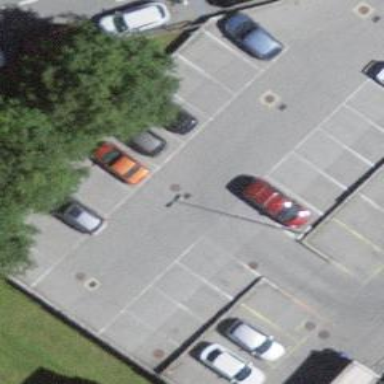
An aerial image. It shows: Road serving as parking aisle.